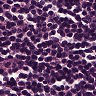
Metastatic tissue present: no